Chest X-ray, AP view. Patient: 62 years old, sex F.
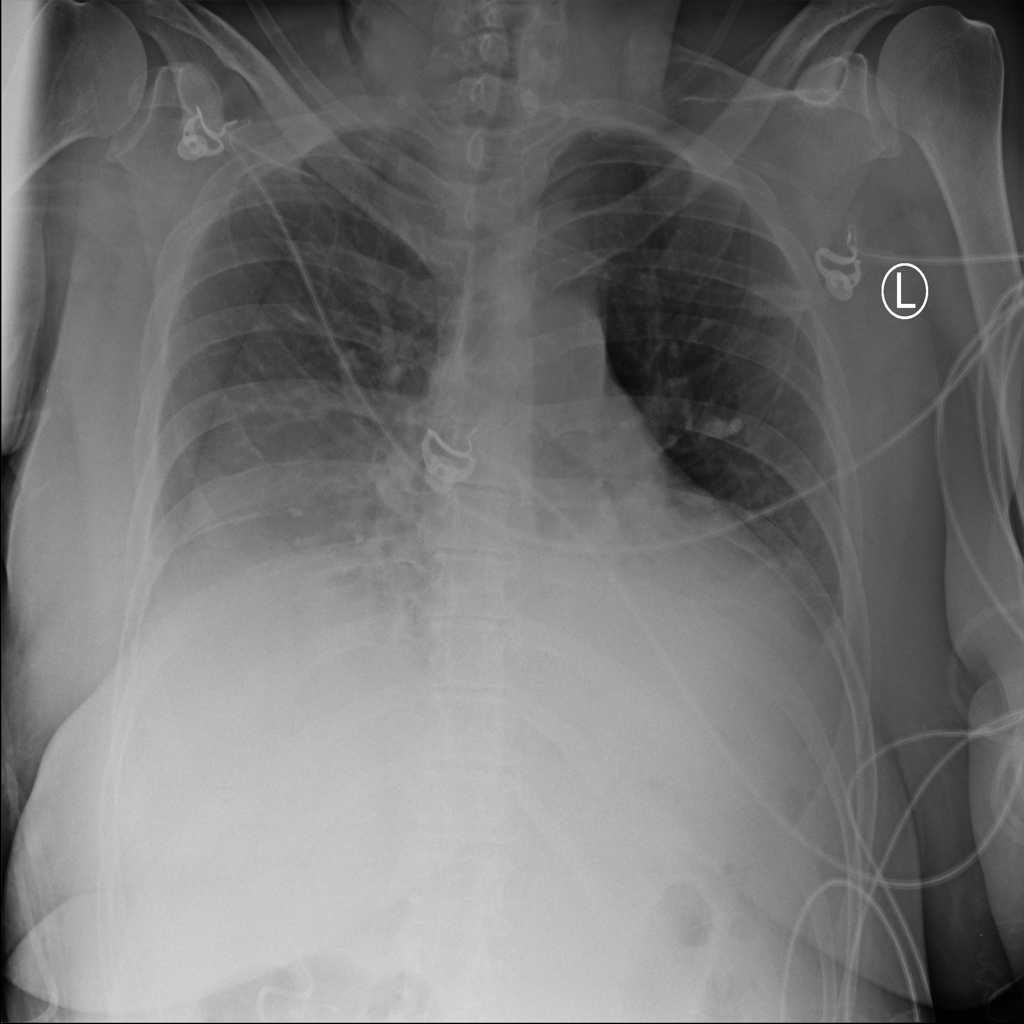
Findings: Consolidation